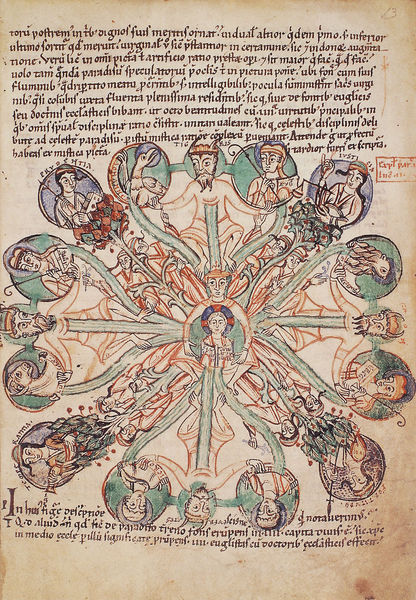
Titel: Speculum virginum
Institution: London, British Library (BL)
Schlagwörter: baum, blau, blätter, gott, mann, vogel, weiß, grün, menschen, braun, frau, mitte, männer, zeichnung, rot, tiere, alt, bart, gesichter, stamm, familie, kreis, pferd, rund, ranken, schrift, papier, stab, linien, figuren, könig, inschrift, tor, waage, buch, medaillon, kreuz, stern, seite, text, kreise, beschriftung, stempel, kranz, buchseite, heiligenschein, christus, jesus, mittelalter, heiliger, zentrum, heilige, mittelpunkt, hörner, verbunden, sternzeichen, petrus, handschrift, abbildung, zwölf, zepter, zeile, latein, kruez, apostel, buchmalerei, astrologie, codex, stammbaum, aposteln, uralt, sternbilder, rundherum, paper, zeter, sternzeichen#, buch seite handschrift, rundherung